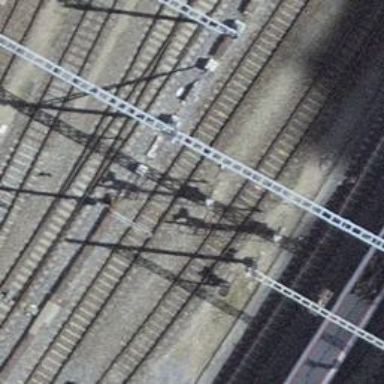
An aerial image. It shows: Railway signal.